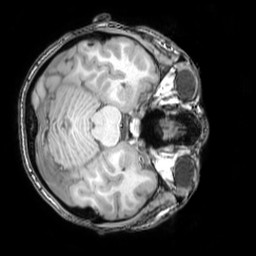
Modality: T1w
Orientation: axial
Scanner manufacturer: philips
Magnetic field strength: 3 T
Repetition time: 0.008081 s
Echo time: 0.003699 s